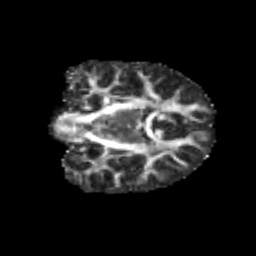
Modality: FA
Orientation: coronal
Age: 11
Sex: male
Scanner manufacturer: siemens
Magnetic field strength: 3 T
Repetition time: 3.8 s
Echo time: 0.07 s